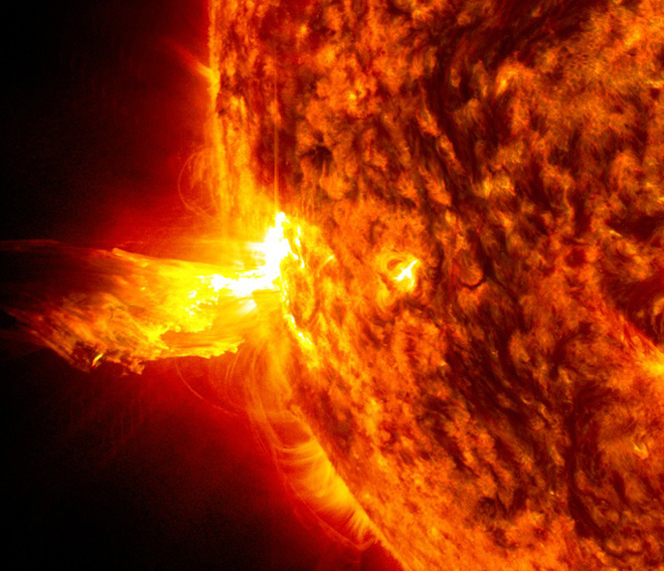
Sun Emits a Solstice CME Sun Emits a Solstice CME, sun, nasa, solstice, cme